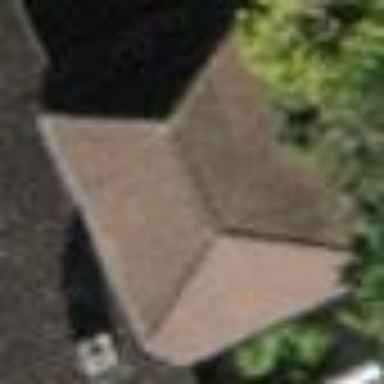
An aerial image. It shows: View of roof of building.